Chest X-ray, AP view. Patient: 56 years old, sex M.
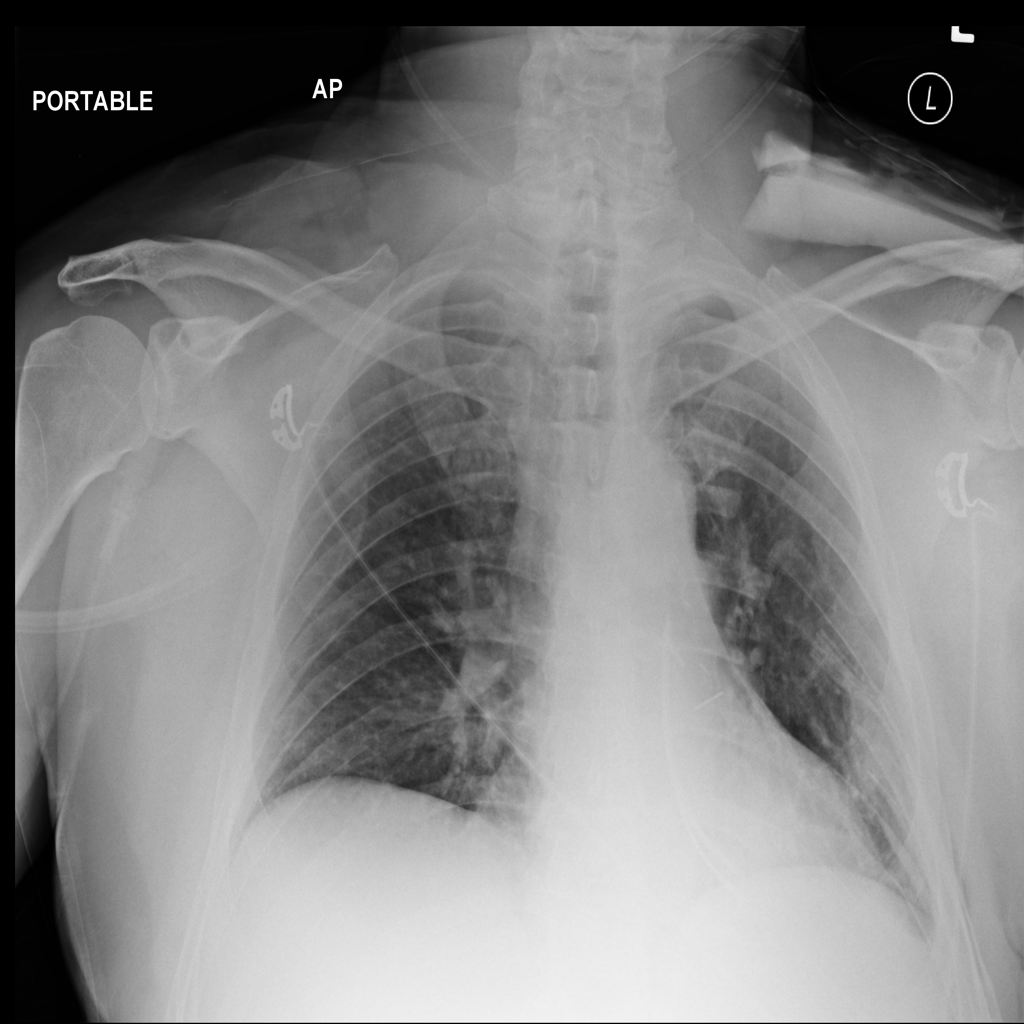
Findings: Emphysema, Pleural_Thickening